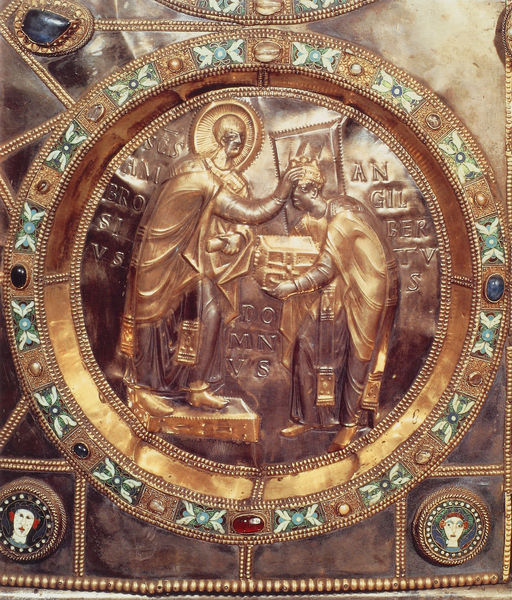
Titel: Goldaltar von Mailand, sog. Pala d’oro
Künstler: Volvinus
Standort: Mailand, S. Ambrogio (EU - I)
Schlagwörter: gott, hand, mann, menschen, köpfe, männer, gesichter, silber, gold, edelsteine, kreis, rund, rundbild, relief, metall, bronze, messing, religion, stich, kiste, heiligenschein, priester, segen, segnen, segnung, edelstein, heiliger, heilige, opfer, gabe, email, kleinkunst, reliquie, rubin, latein, tondi, byzanz, auflegen, darbringung, bundeslade, an, religin, gilbertus, imago clipeata, punzarbeit, angilbertus, domnus